Question: I am using Django 1.8.After following tutorials of how to customize user model I decided to make an app using customized user model. My CustomUser model looks like -
'''
class CustomUser(AbstractBaseUser):
first_name = models.CharField(max_length=100,blank=True)
last_name = models.CharField(max_length=100,blank=True)
college = models.CharField(max_length=200,blank=True)
email = models.EmailField(unique=True,blank=False)
date_joined = models.DateTimeField(_('date joined'), default=datetime.now())
is_active = models.BooleanField(default=True)
is_superuser = models.BooleanField(default=False)
is_staff = models.BooleanField(default=False)
USERNAME_FIELD = 'email'
REQUIRED_FIELDS = ['first_name']
objects = CustomUserManager()
class Meta:
verbose_name = _('user')
verbose_name_plural = _('users')
def get_absolute_url(self):
return "/users/%s/" % urlquote(self.email)
def get_full_name(self):
"""
Returns the first name plus the last name , with a space in between
"""
full_name = '%s %s' % (self.first_name,self.last_name)
return full_name.strip()
'''
My CustomUserManager class is this (though not important to mention here) -
'''
class CustomUserManager(BaseUserManager):
def _create_user(self,email,password,is_staff,is_superuser,**extra_fields):
"""
Creates and saves a User with the given email and password
"""
t = datetime.now()
if not email:
raise ValueError('The given email must be set')
email = self.normalize_email(email)
user = self.model(email=email,is_staff=is_staff,is_active=True,is_superuser=is_superuser,
last_login=t,date_joined=t,**extra_fields)
user.set_password(password)
user.save(using=self._db)
return user
def create_user(self,email,password=None,**extra_fields):
return self._create_user(email,password,False,False,**extra_fields)
def create_superuser(self,email,password=None,**extra_fields):
print "Inside Superuser"
return self._create_user(email,password,True,True,**extra_fields)
'''
I have added the relevant settings - AUTH_USER_MODEL and AUTHENTICATION_BACKENDS to the settings.py file.
Most importantly my custom registration form looks like this -
'''
class CustomUserCreationForm(UserCreationForm):
"""
A form that creates a user, with no privileges, from the given email and password
"""
def __init__(self,*args,**kargs):
super(CustomUserCreationForm,self).__init__(*args,**kargs)
#print self.fields
del self.fields['username']
class Meta:
model = CustomUser
fields = ('email',)
'''
I have mentioned here that my model will be CustomUser.As you can see that my custom form inherits from in-built UserCreation form. For the convenience I am also posting here UserCreationFrom class -
'''
class UserCreationForm(forms.ModelForm):
"""
A form that creates a user, with no privileges, from the given username and
password.
"""
error_messages = {
'password_mismatch': _("The two password fields didn't match."),
}
password1 = forms.CharField(label=_("Password"),
widget=forms.PasswordInput)
password2 = forms.CharField(label=_("Password confirmation"),
widget=forms.PasswordInput,
help_text=_("Enter the same password as above, for verification."))
class Meta:
model = User
fields = ("username",)
def clean_password2(self):
password1 = self.cleaned_data.get("password1")
password2 = self.cleaned_data.get("password2")
if password1 and password2 and password1 != password2:
raise forms.ValidationError(
self.error_messages['password_mismatch'],
code='password_mismatch',
)
return password2
def save(self, commit=True):
user = super(UserCreationForm, self).save(commit=False)
user.set_password(self.cleaned_data["password1"])
if commit:
user.save()
return user
'''
I have some doubts here.UserCreationForm has model set to User which is default User model(from django.contrib.auth.models import User);
but in my CustomForm's meta class I have mentioned model equal to my CustomUser.
When I print the fields returned by UserCreationForm it gives - username,password1,password2.Presence of 'username' field is the proof that UserCreationForm used 'User' model and added 'username' field which subsequently I deleted in my custom form.
I have also added 'email' to the fields in my custom form but Email option is not rendering in my registration page.Is what I am doing the right way to create Custom Registration forms?
If not then what should be done to render email field in my custom registration form.

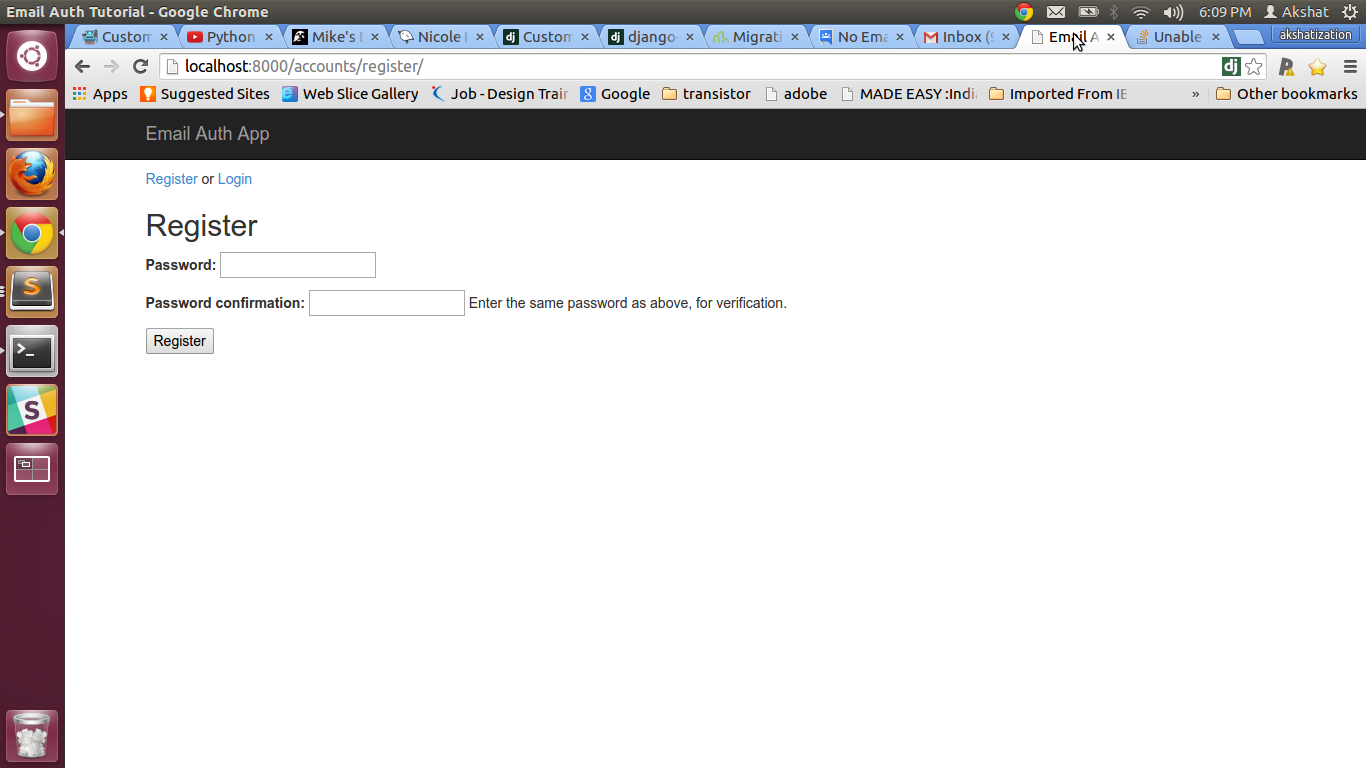
Answer: '''
from .models import CustomUser
class UserCreationForm(forms.ModelForm):
password1 = forms.CharField(label="Password", widget=forms.PasswordInput)
password2 = forms.CharField(label="Password confirmation", widget=forms.PasswordInput)
class Meta:
model = CustomUserModel
# Note - include all *required* CustomUser fields here,
# but don't need to include password1 and password2 as they are
# already included since they are defined above.
fields = ("email",)
def clean_password2(self):
# Check that the two password entries match
password1 = self.cleaned_data.get("password1")
password2 = self.cleaned_data.get("password2")
if password1 and password2 and password1 != password2:
msg = "Passwords don't match"
raise forms.ValidationError("Password mismatch")
return password2
def save(self, commit=True):
user = super(UserCreationForm, self).save(commit=False)
user.set_password(self.cleaned_data["password1"])
if commit:
user.save()
return user
'''
Source:
<URL>